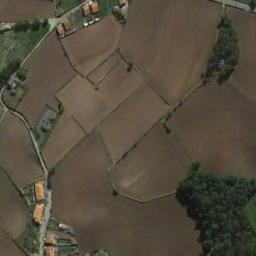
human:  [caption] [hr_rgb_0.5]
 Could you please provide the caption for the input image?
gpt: There is a winding path between the terraces .

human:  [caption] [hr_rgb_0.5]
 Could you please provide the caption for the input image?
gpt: The bare terrace is next to some houses and trees .

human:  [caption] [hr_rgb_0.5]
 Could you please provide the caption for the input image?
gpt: Houses and paths along a small patch of brown terraces .

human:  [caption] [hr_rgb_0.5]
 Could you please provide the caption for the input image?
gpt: There are many buildings of different shapes beside the terraces .

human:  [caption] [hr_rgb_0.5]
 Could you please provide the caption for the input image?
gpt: There are some green trees beside the brown terraces .